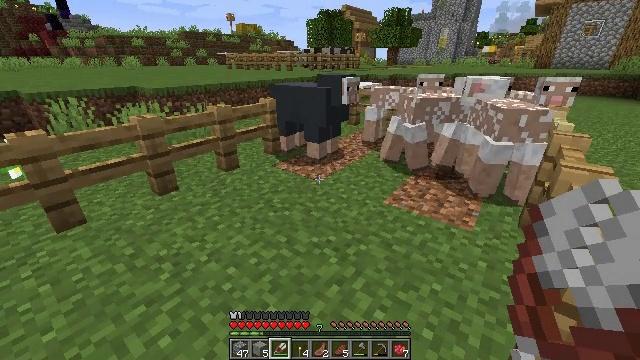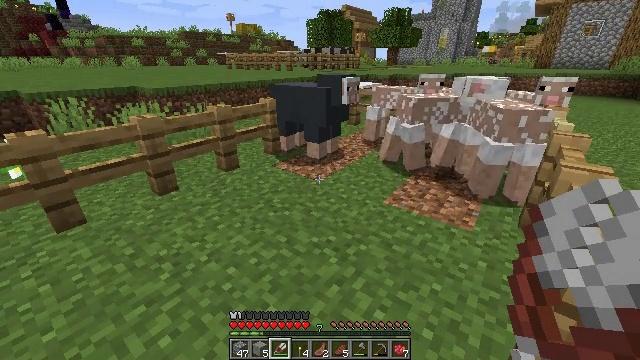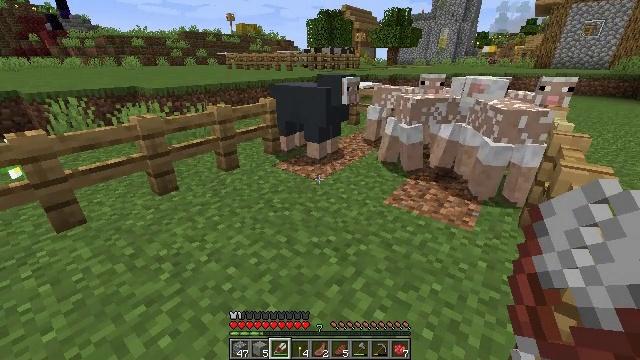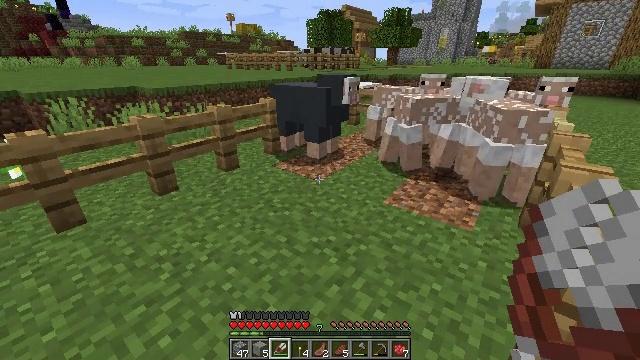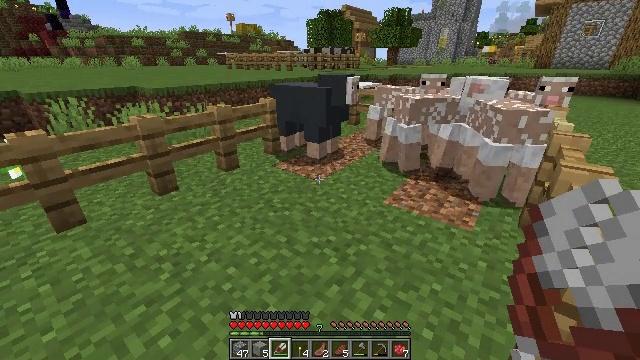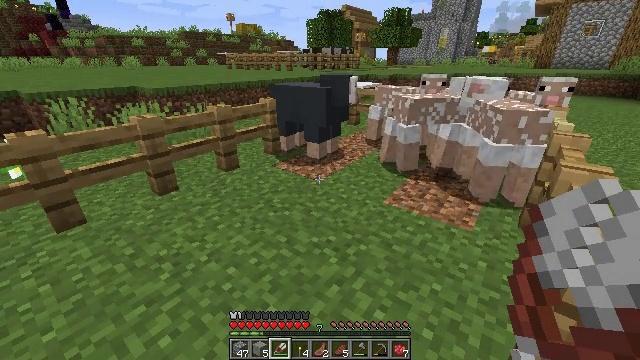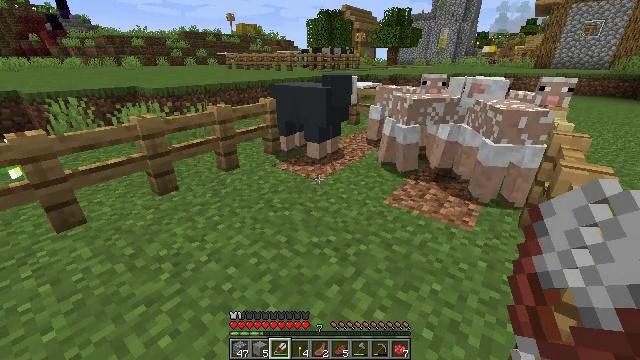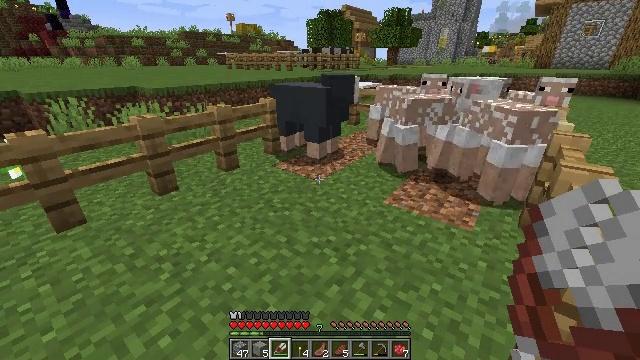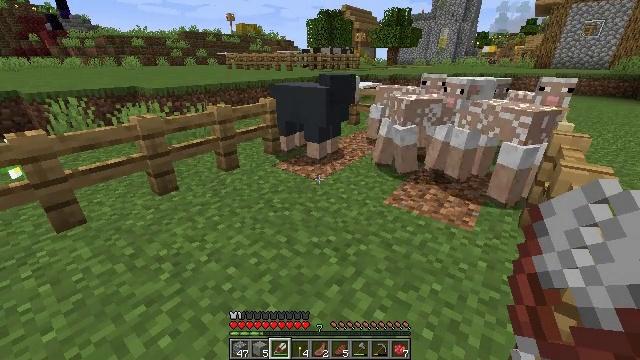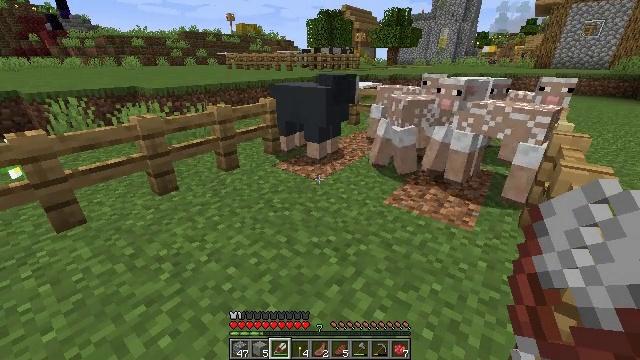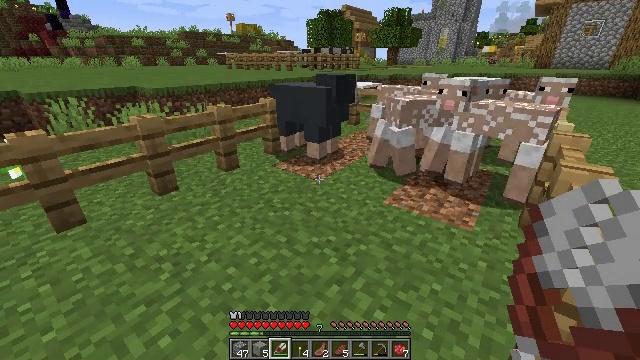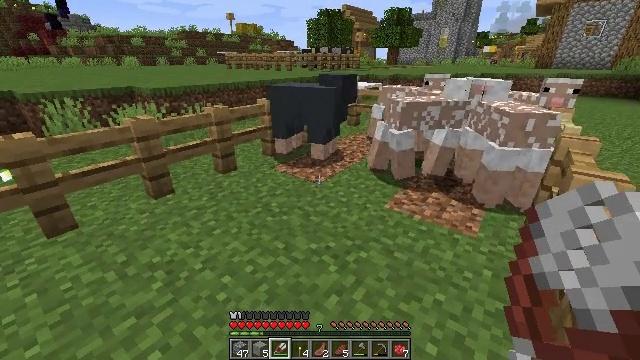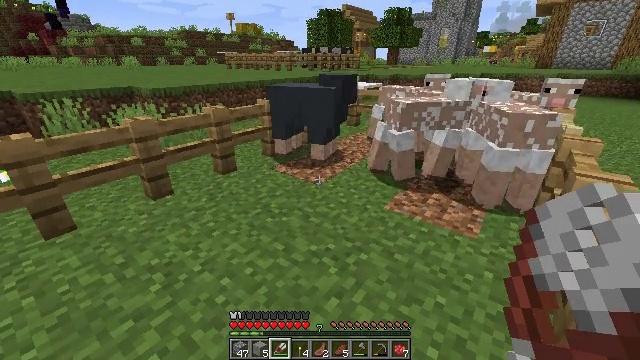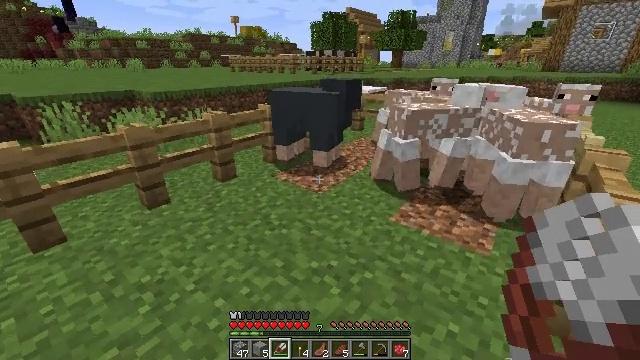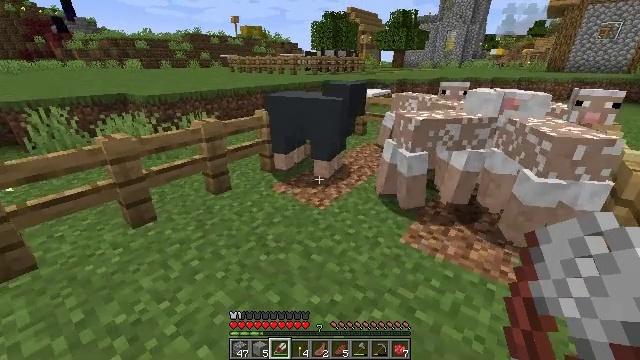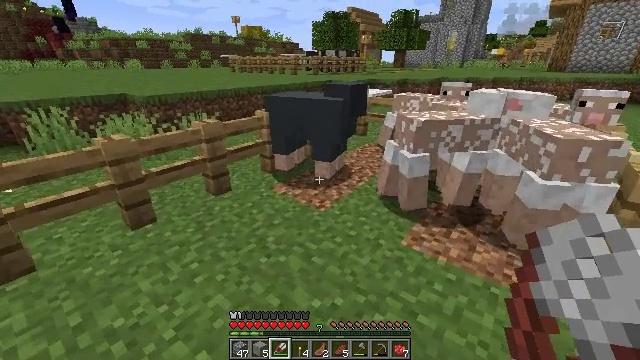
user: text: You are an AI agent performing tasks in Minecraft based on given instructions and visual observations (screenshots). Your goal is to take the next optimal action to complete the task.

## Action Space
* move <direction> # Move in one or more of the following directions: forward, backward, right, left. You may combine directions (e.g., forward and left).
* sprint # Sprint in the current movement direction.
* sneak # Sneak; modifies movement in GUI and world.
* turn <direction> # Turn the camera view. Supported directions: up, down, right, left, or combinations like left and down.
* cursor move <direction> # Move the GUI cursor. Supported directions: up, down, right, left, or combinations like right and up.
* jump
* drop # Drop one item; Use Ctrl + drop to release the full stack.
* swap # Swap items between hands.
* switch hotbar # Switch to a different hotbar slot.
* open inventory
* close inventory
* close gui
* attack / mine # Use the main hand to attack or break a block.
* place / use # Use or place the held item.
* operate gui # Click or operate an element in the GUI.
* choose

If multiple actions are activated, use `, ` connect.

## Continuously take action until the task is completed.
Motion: motion action
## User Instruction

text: Craft an iron door.
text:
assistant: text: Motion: no_op
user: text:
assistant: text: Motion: no_op
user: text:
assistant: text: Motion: no_op
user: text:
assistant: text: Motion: no_op
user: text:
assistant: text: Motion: no_op
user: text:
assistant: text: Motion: no_op
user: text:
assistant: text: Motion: no_op
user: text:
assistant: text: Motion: no_op
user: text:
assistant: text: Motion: no_op
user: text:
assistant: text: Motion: no_op
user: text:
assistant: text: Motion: move forward
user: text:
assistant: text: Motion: move forward
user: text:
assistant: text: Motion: move forward
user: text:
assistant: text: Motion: move forward
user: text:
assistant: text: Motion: move forward
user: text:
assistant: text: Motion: move forward
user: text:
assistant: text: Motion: move forward
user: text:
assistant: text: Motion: move forward
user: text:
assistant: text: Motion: move forward
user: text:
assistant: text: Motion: move forward
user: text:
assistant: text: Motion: move forward
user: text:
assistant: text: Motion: move forward
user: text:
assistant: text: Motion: move forward
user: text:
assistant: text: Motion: move forward
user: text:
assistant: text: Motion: move forward
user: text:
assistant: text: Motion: no_op
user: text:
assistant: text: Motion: no_op
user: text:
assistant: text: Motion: use / place
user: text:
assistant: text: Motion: use / place
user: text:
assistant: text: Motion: use / place